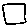
Label: square